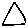
Label: triangle